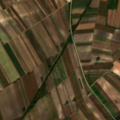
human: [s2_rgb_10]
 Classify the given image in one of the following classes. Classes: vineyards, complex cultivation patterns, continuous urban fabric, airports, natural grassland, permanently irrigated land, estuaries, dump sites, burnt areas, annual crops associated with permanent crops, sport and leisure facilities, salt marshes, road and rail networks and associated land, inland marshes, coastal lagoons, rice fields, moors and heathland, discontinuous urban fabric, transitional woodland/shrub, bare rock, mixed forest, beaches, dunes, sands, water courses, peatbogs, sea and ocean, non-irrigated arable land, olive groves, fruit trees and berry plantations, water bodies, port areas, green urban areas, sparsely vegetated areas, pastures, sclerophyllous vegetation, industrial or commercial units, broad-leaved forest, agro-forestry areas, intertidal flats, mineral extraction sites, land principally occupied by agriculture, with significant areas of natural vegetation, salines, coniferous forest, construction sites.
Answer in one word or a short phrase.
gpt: non-irrigated arable land, complex cultivation patterns, land principally occupied by agriculture, with significant areas of natural vegetation, transitional woodland/shrub